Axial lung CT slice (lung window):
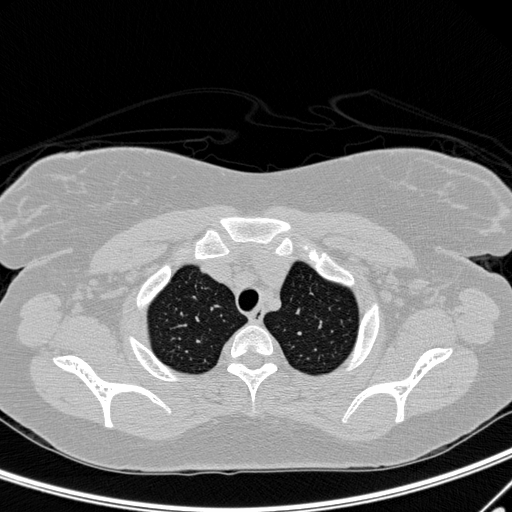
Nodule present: no